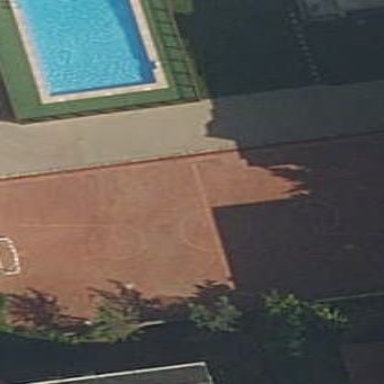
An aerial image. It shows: Basketball court in the leisure land pitch.